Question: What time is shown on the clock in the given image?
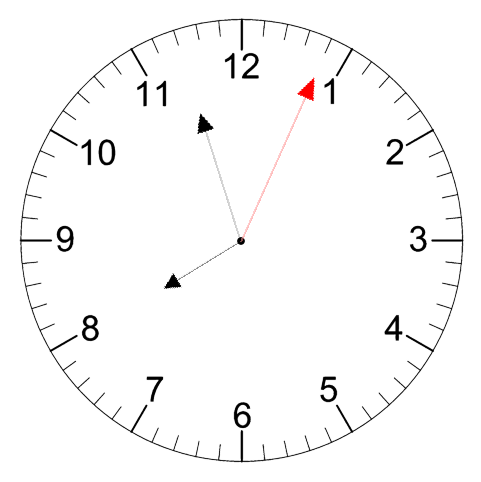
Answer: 07:57:04